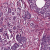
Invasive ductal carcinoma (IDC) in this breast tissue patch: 1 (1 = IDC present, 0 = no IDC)